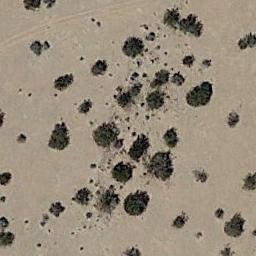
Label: chaparral